Field crop: maize
Growth stage: 2
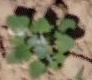
Species: chenopodium